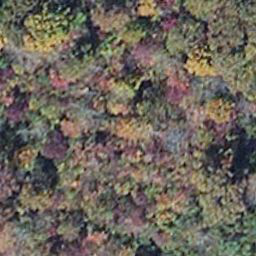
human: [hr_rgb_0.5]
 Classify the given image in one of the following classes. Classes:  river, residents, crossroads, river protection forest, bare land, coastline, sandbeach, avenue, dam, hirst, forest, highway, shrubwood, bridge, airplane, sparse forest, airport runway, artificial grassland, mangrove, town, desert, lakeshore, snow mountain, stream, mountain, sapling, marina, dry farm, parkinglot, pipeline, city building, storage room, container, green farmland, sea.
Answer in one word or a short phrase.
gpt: mangrove